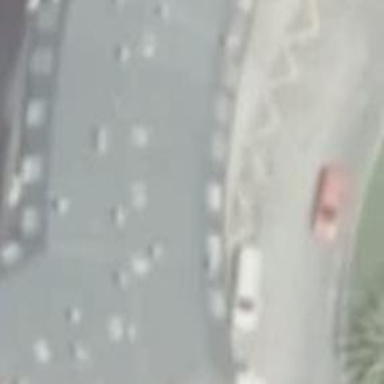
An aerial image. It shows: Taxi stand.